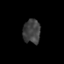
Tissue: prostate
Cell type: Epithelial cells
Senescence score: 0.3379
Nuclear area (px): 412
Mean DAPI intensity: 63.745